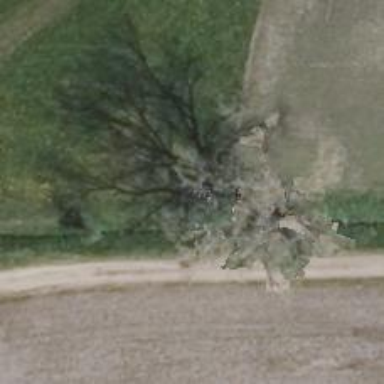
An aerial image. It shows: Landmark tree with broadleaved deciduous leaves.